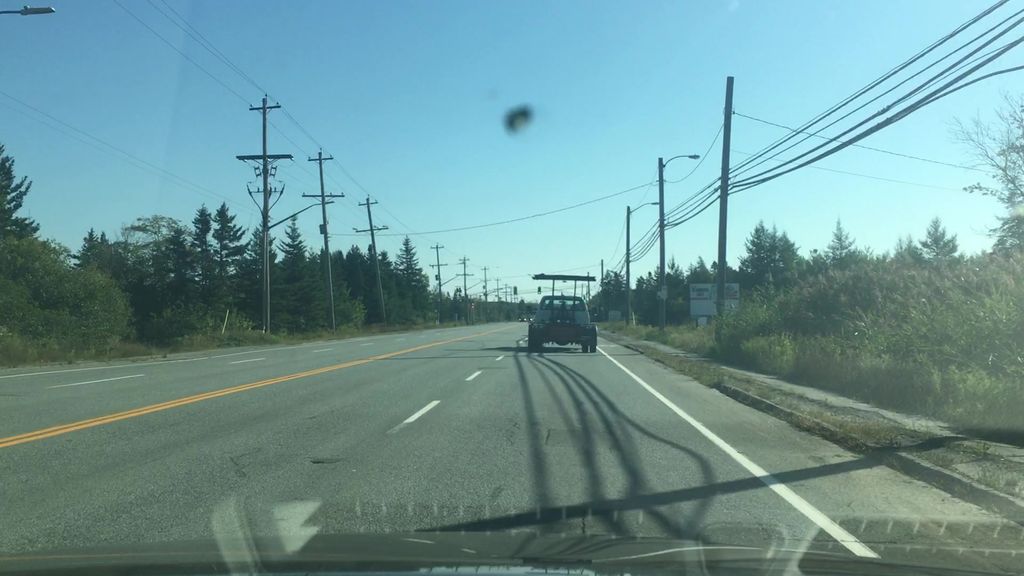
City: halifax